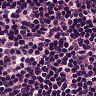
Metastatic tissue present: no